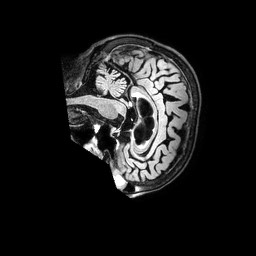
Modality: FLAIR
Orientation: sagittal
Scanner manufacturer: philips
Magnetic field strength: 3 T
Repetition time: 4.8 s
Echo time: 0.2752 s